Aerial crown-view tile of a tropical tree (Barro Colorado Island, Panama), acquired 20240611:
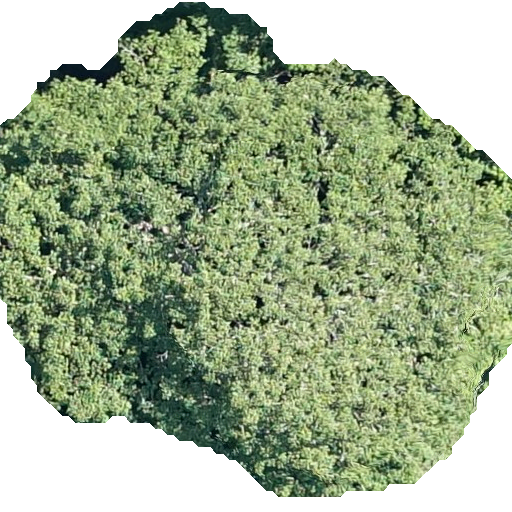
Species: Sterculia apetala
GBIF accepted scientific name: Sterculia apetala
Crown area: 297.984 m²